Interaction volume radius: 5 \u00c5
Interaction volume height: 30 \u00c5
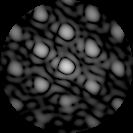
Disorder parameter: 0.2835